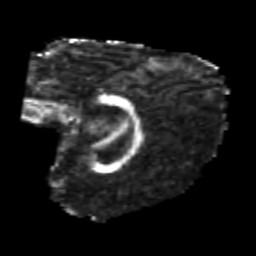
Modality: FA
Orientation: sagittal
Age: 20
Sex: male
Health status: healthy
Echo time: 0.074 s